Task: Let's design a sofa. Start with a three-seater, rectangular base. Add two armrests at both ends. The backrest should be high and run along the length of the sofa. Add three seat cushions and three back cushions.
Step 2:
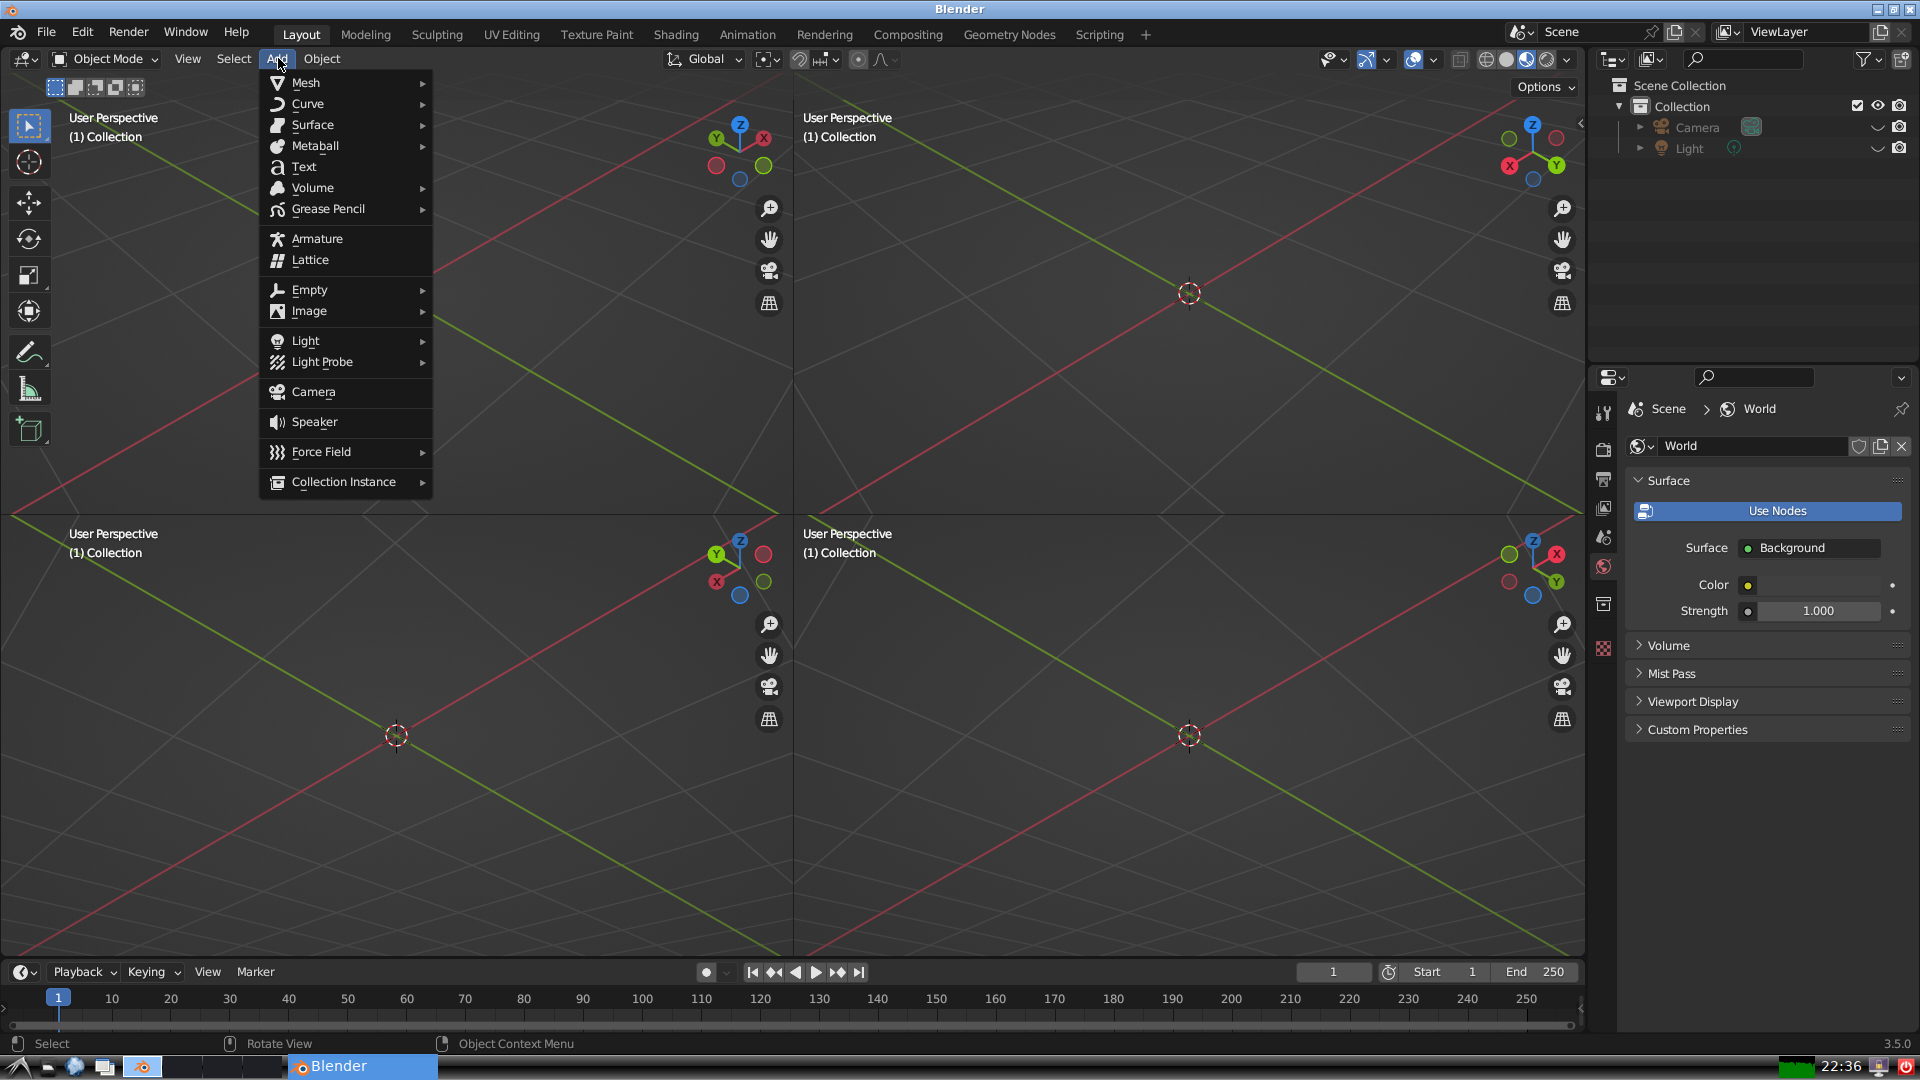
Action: {"mouse_move": [304, 82]}